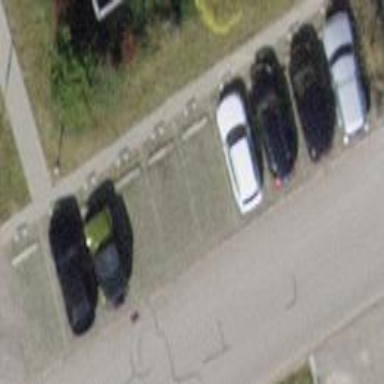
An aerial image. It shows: Parking available on the street side.